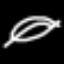
Label: leaf